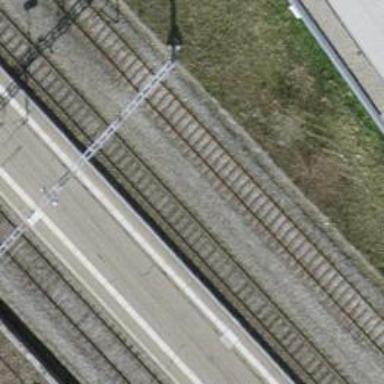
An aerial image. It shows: Single railway track with electrified contact line.